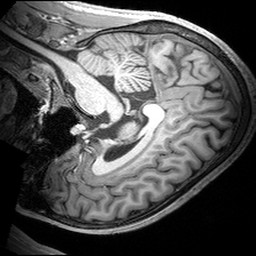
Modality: T1w
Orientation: sagittal
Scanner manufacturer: siemens
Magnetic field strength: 3 T
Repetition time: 2.53 s
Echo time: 0.00299 s